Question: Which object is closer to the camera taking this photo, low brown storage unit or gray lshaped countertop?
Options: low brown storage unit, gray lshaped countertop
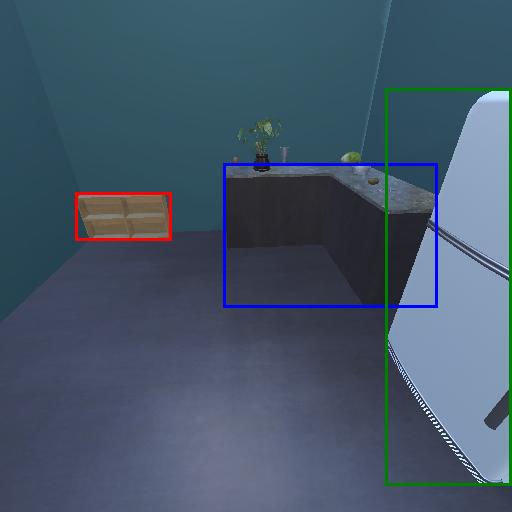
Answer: low brown storage unit